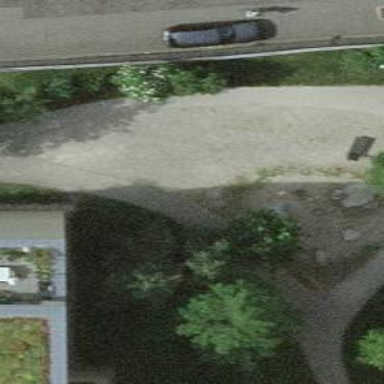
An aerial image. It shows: Sandpit playground.